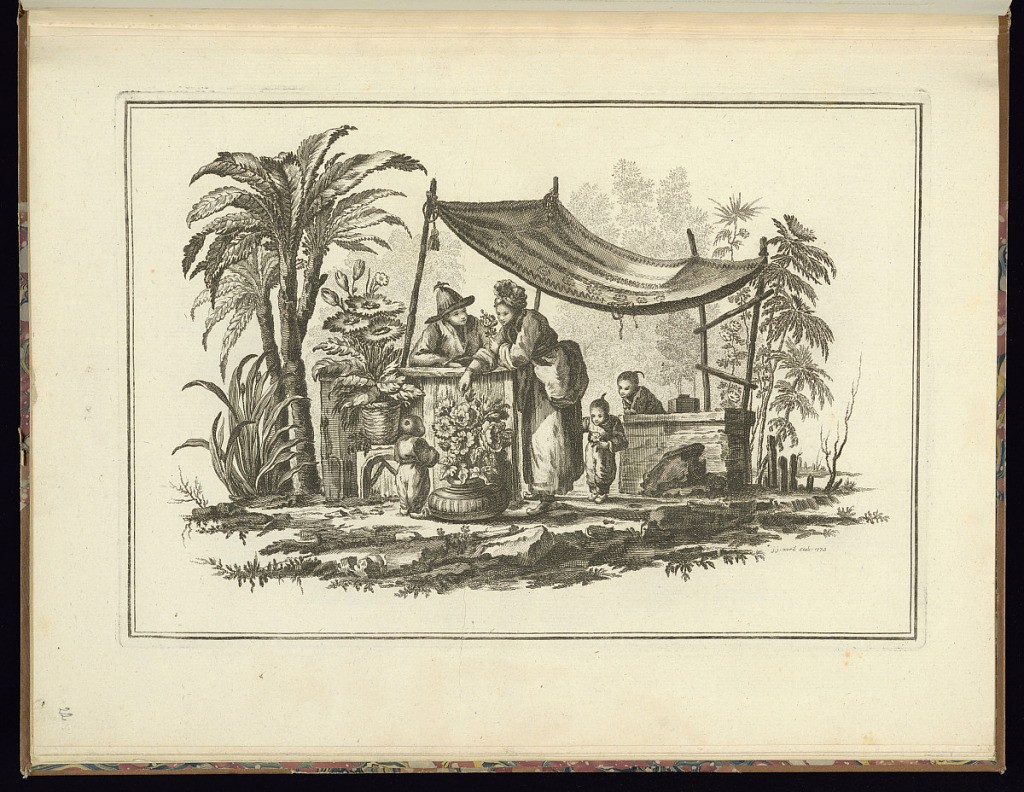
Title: Family Under a Canopy
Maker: Jean-Baptiste Pillement, French, 1728–1808
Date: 1773
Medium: Etching on laid paper
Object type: Print
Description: Plate from a series of chinoiserie scenes with figures in a landscape. A vignette with a man and a woman leaning against a wooden structure. A child stands in front of them in between two vases of flowers. Two other children stand in the background. The figures stand under a canopy made of four poles holding up a draped textile. Trees, rocks, and foliage surround them. The plate is signed and dated.